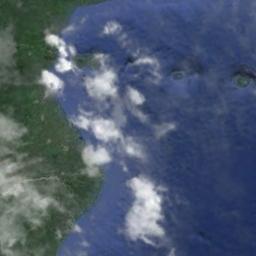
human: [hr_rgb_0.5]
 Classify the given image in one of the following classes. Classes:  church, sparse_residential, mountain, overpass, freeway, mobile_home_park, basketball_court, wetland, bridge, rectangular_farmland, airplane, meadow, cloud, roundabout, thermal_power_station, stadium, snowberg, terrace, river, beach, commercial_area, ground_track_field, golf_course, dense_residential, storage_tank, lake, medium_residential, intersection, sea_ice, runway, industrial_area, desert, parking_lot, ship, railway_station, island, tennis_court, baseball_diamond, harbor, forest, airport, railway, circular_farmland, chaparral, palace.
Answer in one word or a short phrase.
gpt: cloud